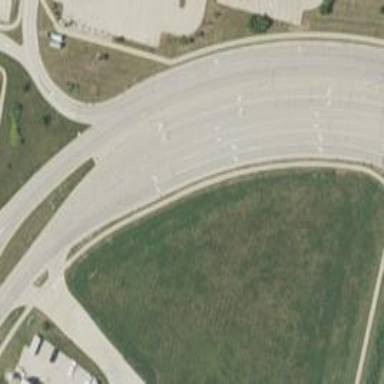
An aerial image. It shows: Left road marking is visible in the image.